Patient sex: M
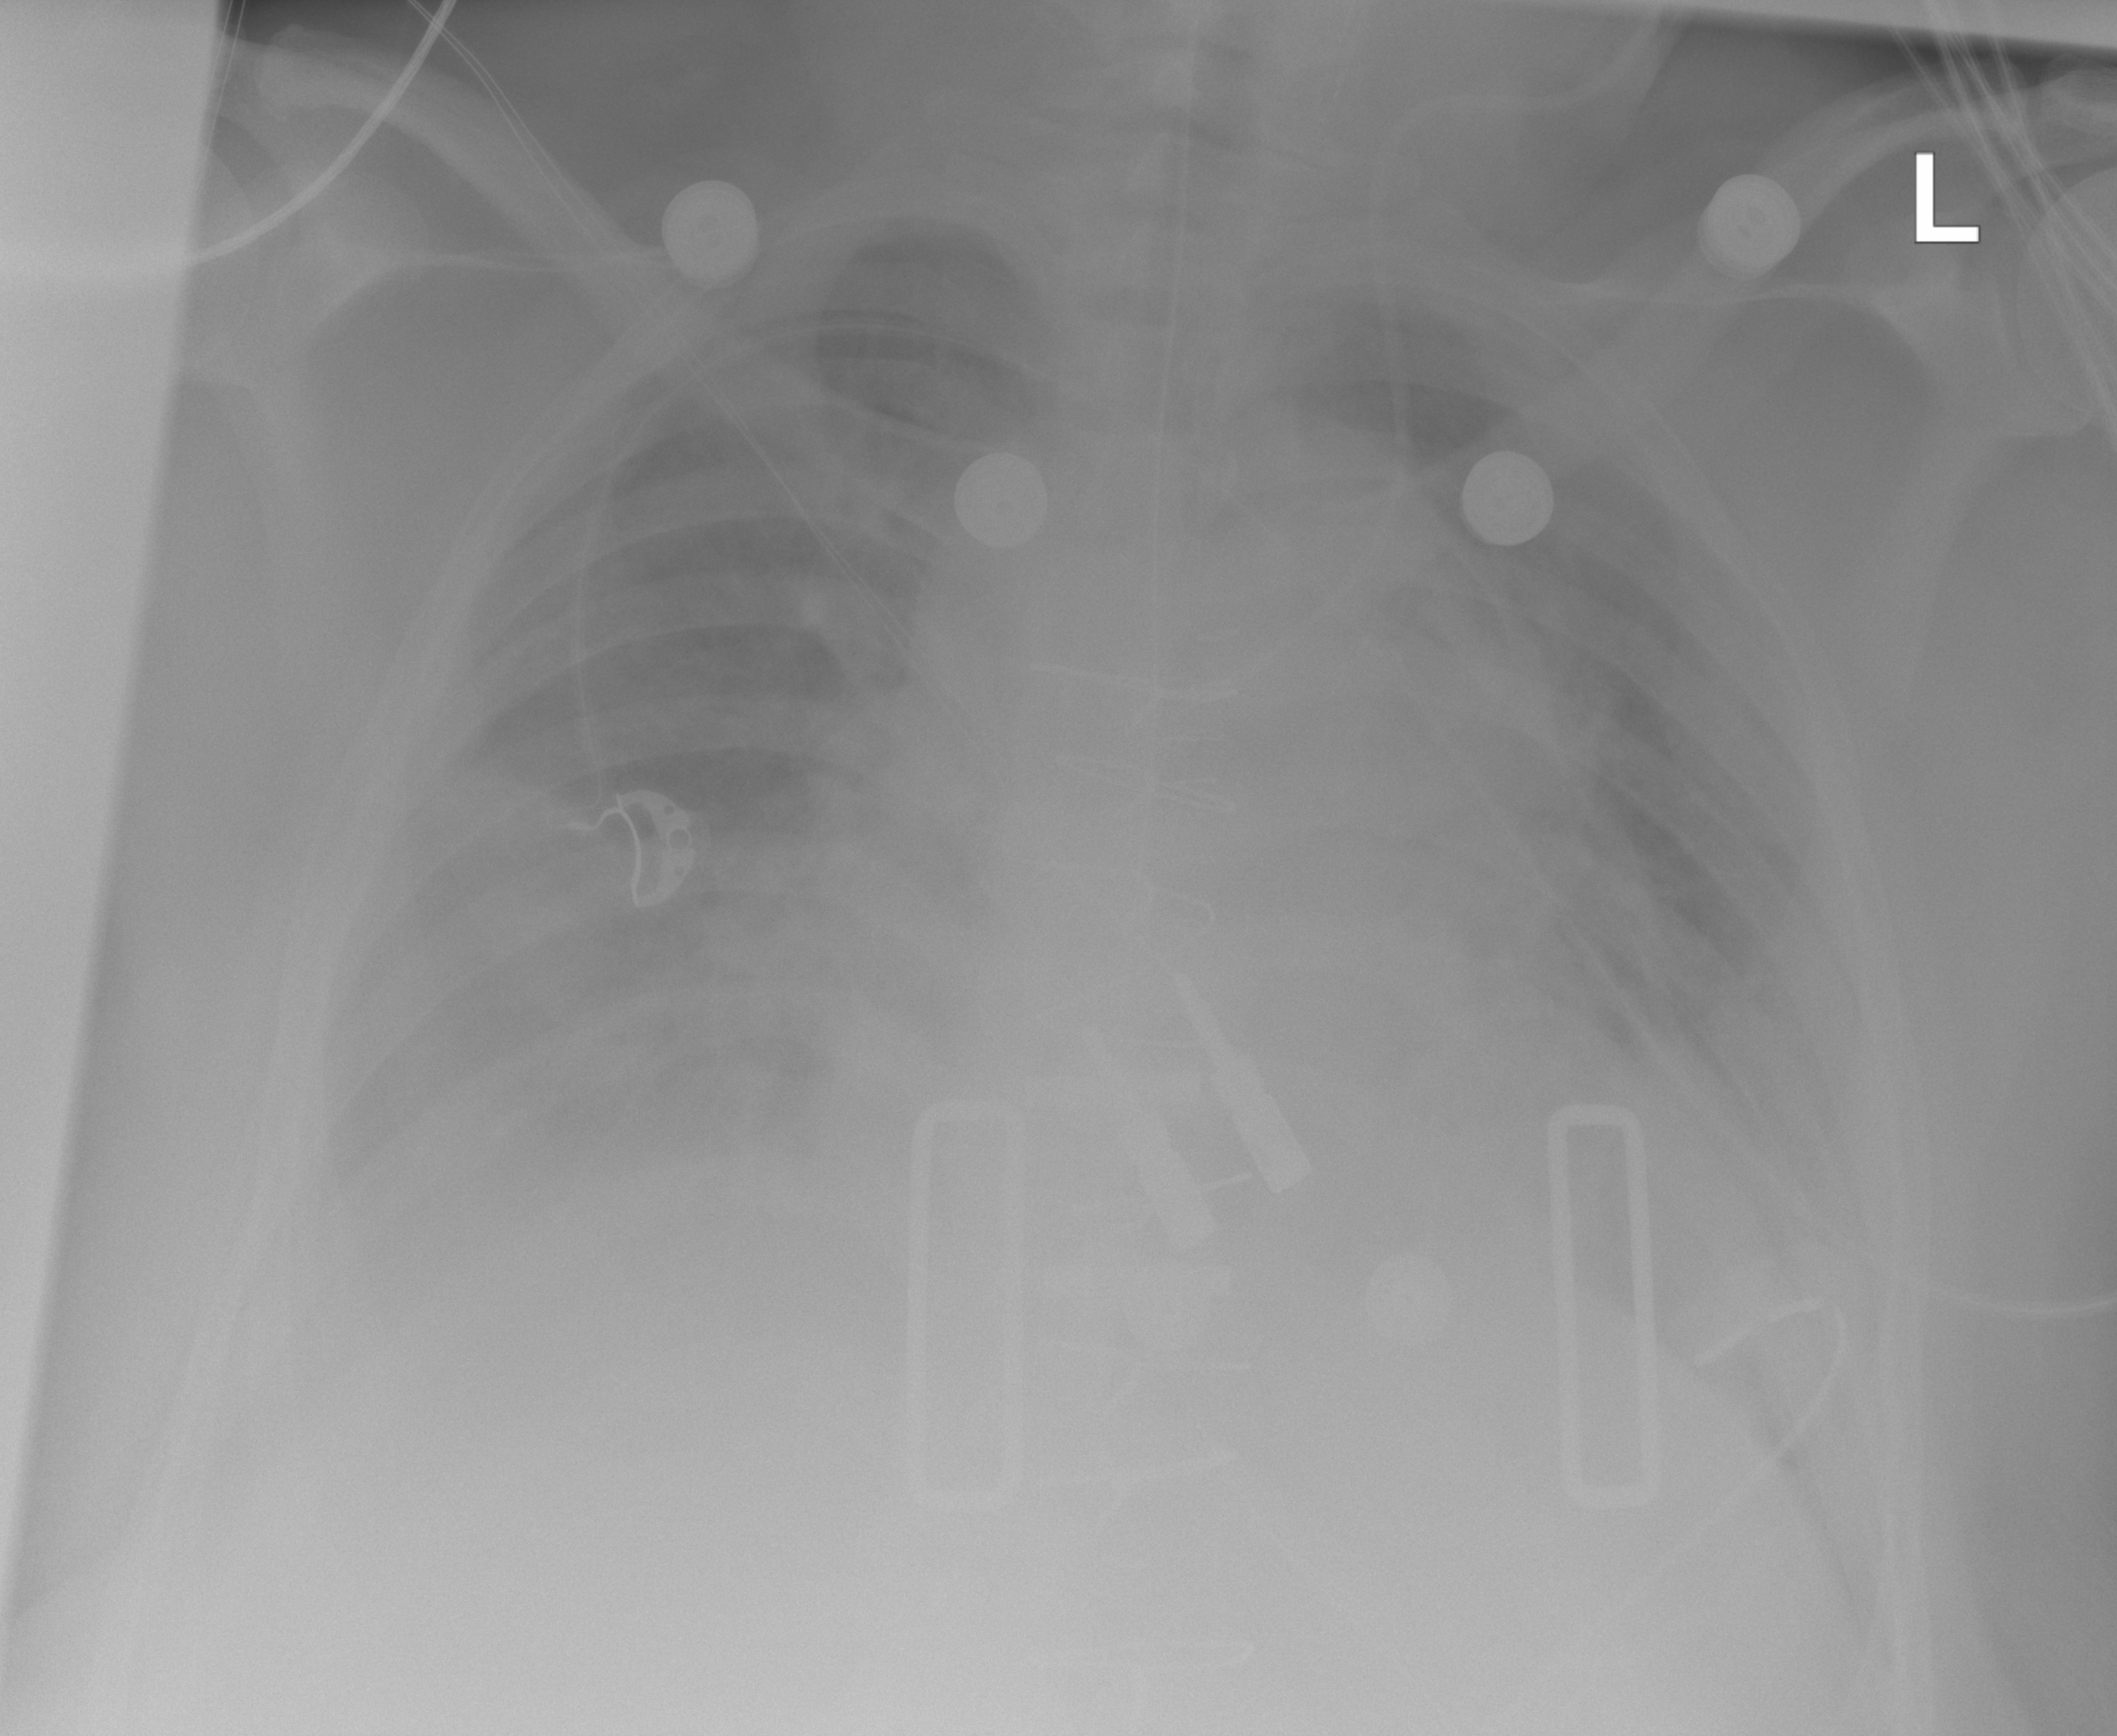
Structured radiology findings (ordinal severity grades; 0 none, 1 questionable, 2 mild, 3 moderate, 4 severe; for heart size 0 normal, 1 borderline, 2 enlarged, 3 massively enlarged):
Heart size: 2
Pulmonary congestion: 0
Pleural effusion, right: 2
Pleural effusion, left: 2
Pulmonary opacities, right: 0
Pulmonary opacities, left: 0
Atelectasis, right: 2
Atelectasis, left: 2